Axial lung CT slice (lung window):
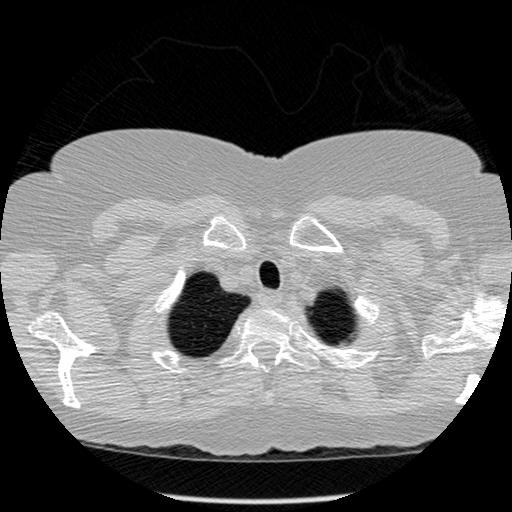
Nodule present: no